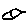
Label: bird